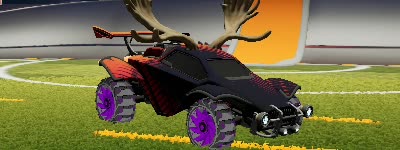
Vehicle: octane